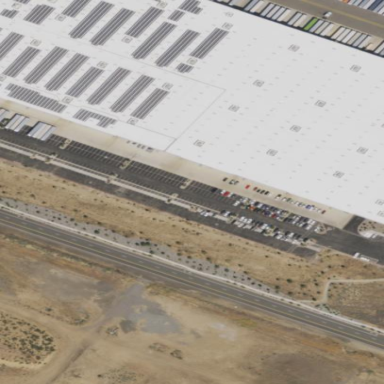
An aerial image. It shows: Warehouse building used as post depot.